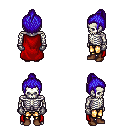
a pixel art fantasy rpg character, male body template, skeleton, red cape, gold greaves, blue short topknot hairstyle, metal gloves, brown shoes, four views (front, back, left, right), 2x2 character sprite sheet, small pixel art, hard edges, no anti-aliasing